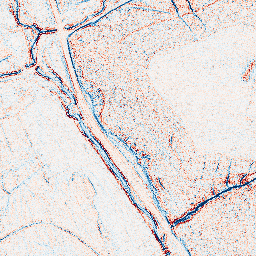
Category: edge_preserving
Decomposition family: anisotropic_diffusion
Decomposition parameters: iterations: 5
kappa: 10
gamma: 0.05
Upsampling method: fft_zeropad
Upsampling parameters: scale: 4
Upsampling scale: 4